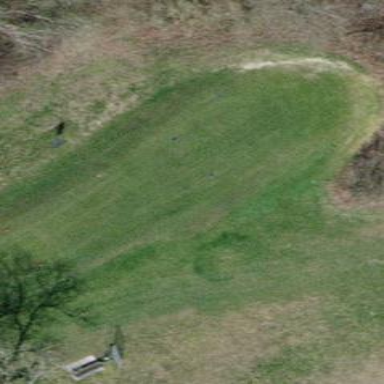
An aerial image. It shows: Golf tee.